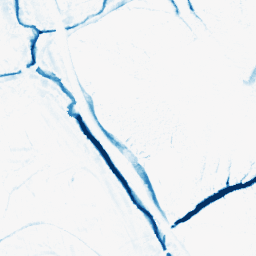
Category: morphological
Decomposition family: morphological_ellipse
Decomposition parameters: operation: closing
width: 10
height: 10
Upsampling method: bicubic_3x
Upsampling parameters: scale: 3
Upsampling scale: 3